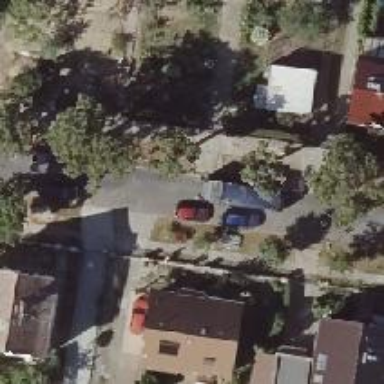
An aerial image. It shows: Residential road with separate sidewalks on both sides. The road surface is asphalt.